Aerial crown-view tile of a tropical tree (Barro Colorado Island, Panama), acquired 20250715:
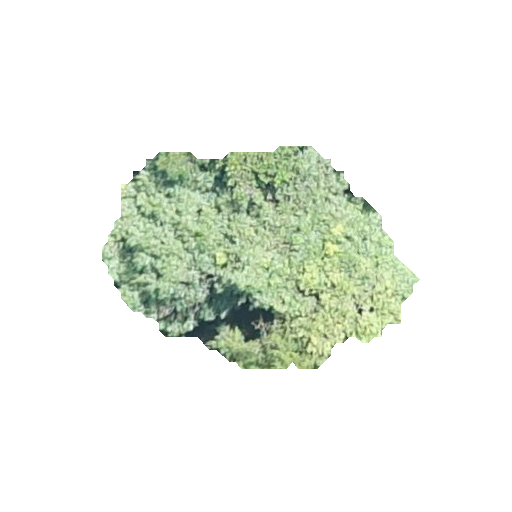
Species: Protium tenuifolium
GBIF accepted scientific name: Protium tenuifolium
Crown area: 74.43 m²